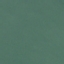
Land use / land cover: SeaLake